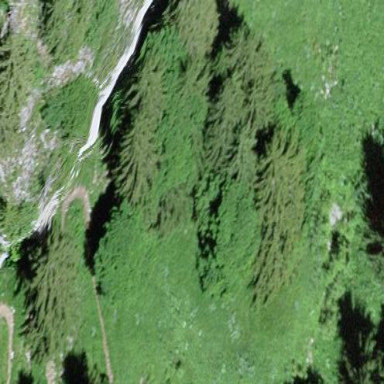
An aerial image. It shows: Forest area.